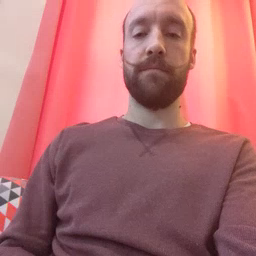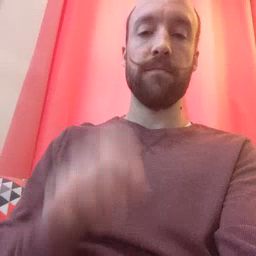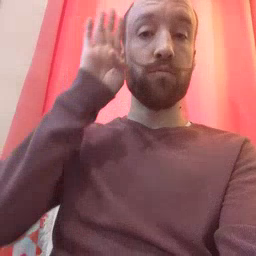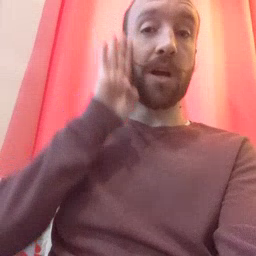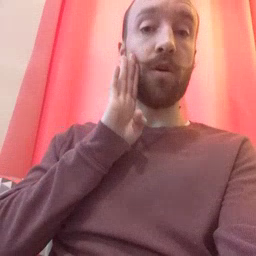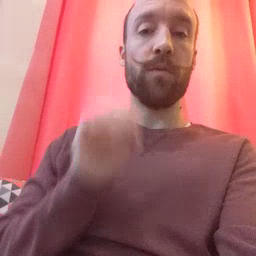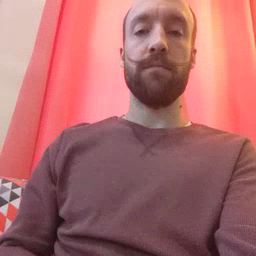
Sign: brown